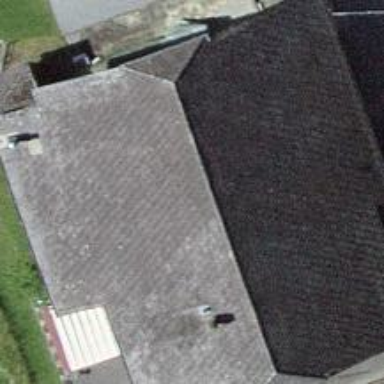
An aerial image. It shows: Farm building.